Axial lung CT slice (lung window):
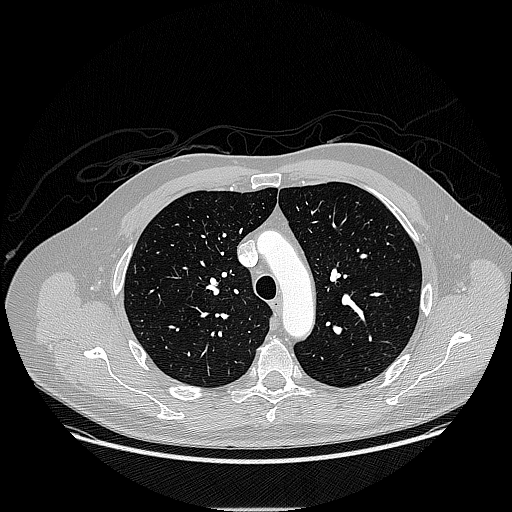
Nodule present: no